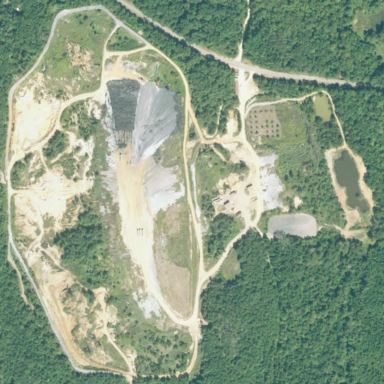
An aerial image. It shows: Quarry area.